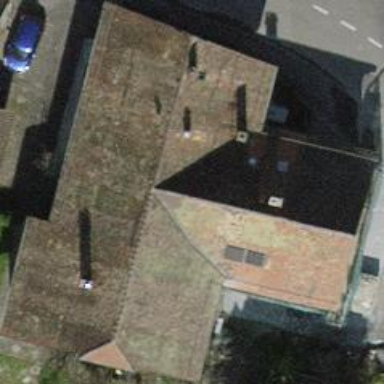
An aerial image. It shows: Detached building.